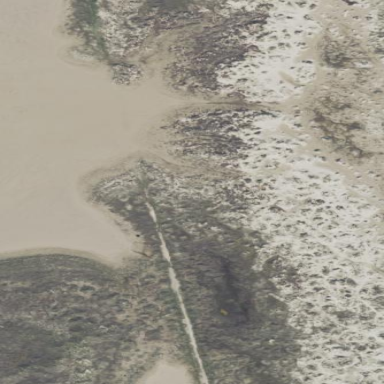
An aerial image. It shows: Dune in its natural state.